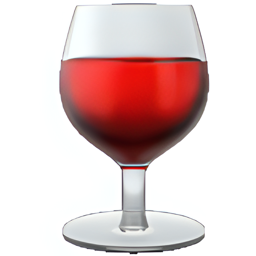
Name: wine glass
Emoji: 🍷
Group: Food & Drink
Sub-group: drink